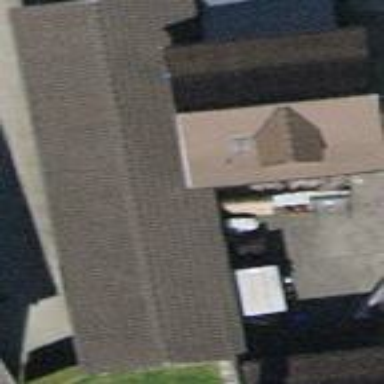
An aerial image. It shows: Carport building.